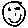
Label: smiley face